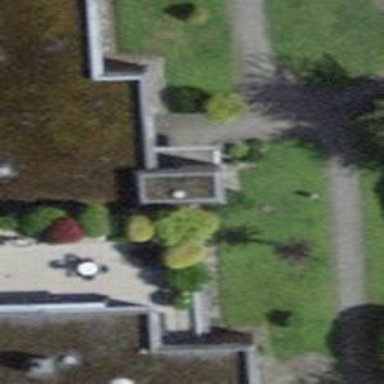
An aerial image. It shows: Image showing building with apartments.